Here is the wavelet time-frequency representation (scalogram) of a rolling-element bearing's vibration measurement. Diagnose the bearing from this image, choosing from: normal, inner_race, outer_race, ball.
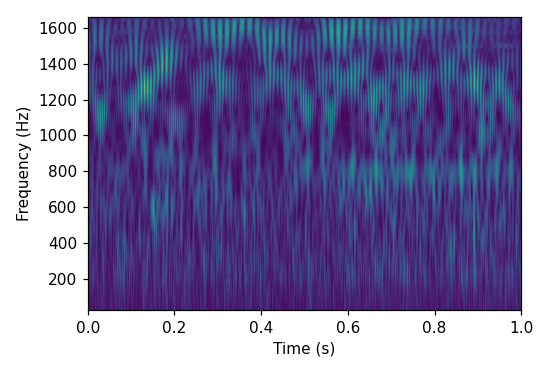
Answer: outer_race